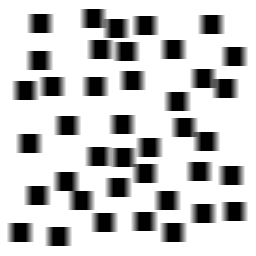
Squares: 40
Triangles: 0
Stars: 0
Total shapes: 40